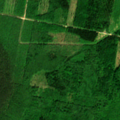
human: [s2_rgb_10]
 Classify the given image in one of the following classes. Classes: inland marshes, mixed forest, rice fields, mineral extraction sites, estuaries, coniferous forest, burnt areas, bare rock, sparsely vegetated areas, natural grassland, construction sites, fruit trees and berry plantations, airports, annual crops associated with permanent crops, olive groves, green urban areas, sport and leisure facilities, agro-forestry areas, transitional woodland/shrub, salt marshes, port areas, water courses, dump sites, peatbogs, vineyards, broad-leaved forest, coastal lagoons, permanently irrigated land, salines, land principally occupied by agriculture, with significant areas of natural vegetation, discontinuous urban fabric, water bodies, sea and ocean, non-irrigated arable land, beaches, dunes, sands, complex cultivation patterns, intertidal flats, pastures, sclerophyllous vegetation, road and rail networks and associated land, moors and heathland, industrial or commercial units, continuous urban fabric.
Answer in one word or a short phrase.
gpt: broad-leaved forest, mixed forest, transitional woodland/shrub